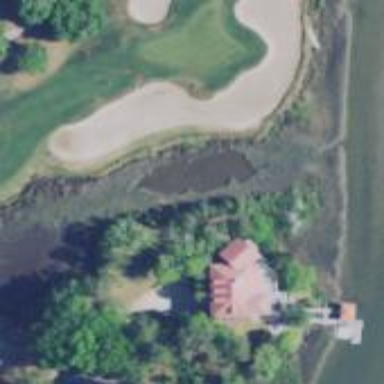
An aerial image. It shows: Bunker filled with sand on golf course.